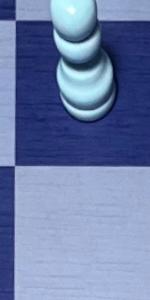
Label: Empty